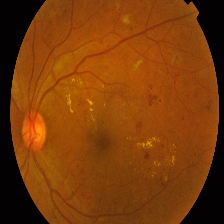
Diabetic retinopathy grade: Proliferative DR